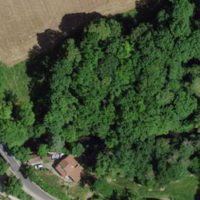
EUNIS habitat code: 54
Species observed at this site:
Erithacus rubecula
Allium ursinum
Lathraea squamaria